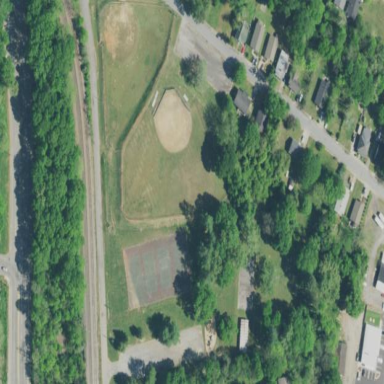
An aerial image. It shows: Softball pitch for leisure and sport activities.